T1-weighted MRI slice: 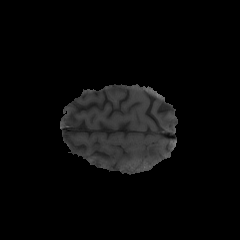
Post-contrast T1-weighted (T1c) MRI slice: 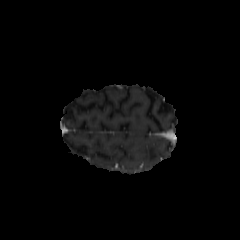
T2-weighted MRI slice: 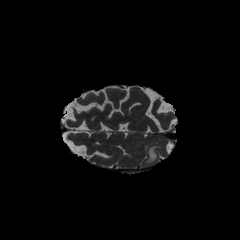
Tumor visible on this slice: yes